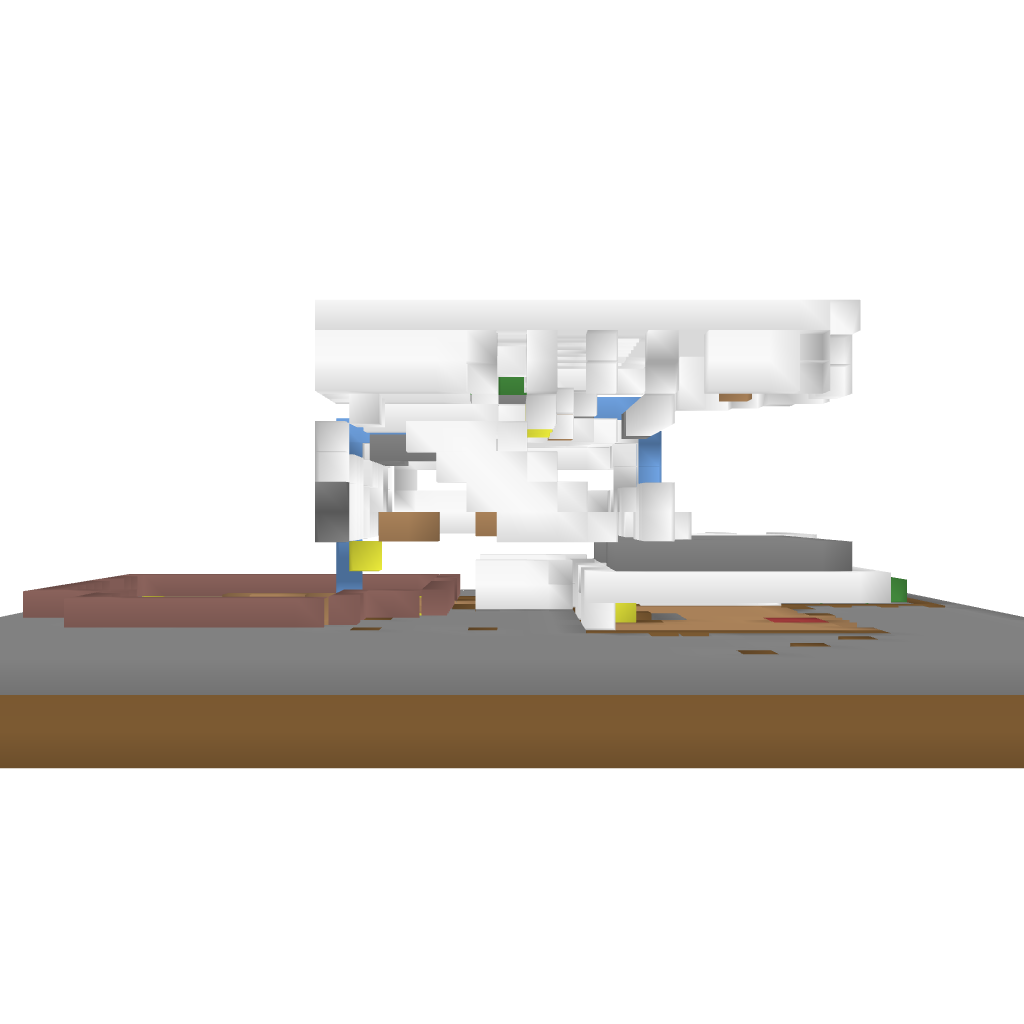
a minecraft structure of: Novum Domum bad low quality